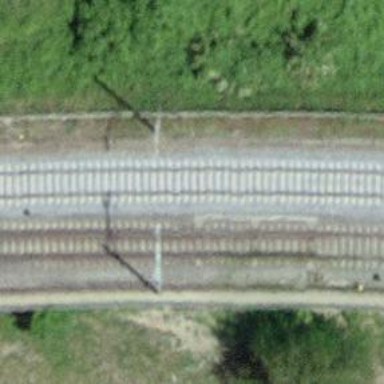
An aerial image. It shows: Railway switch with the turnout side on the right.